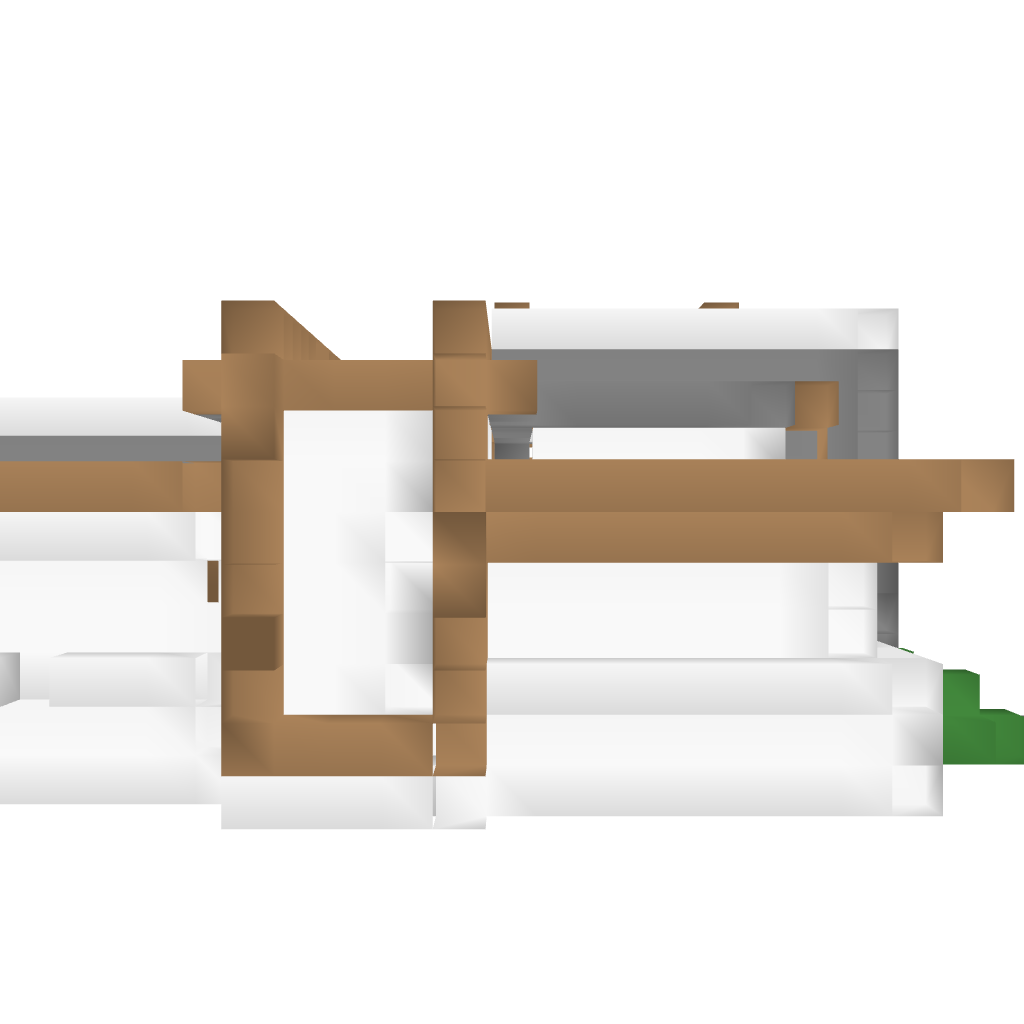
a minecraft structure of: modern home bad low quality